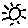
Label: sun